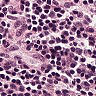
Metastatic tissue present: no